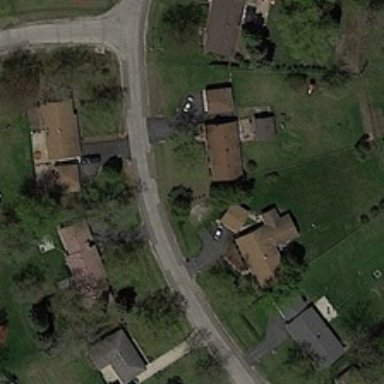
It is a village surrounded by green trees .